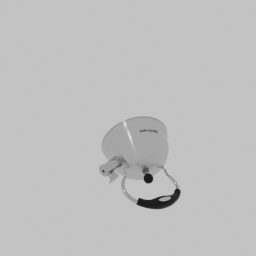
Label: appliances